Interaction volume radius: 5 \u00c5
Interaction volume height: 15 \u00c5
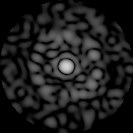
Disorder parameter: 0.7433